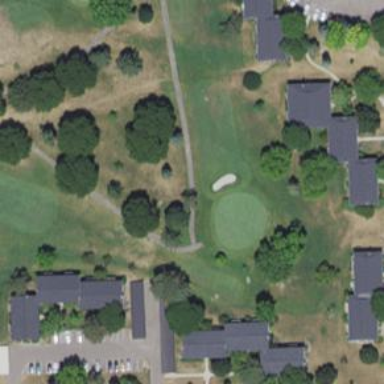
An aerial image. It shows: View of golf hole.